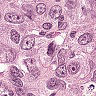
Metastatic tissue present: yes